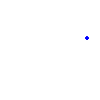
Particle: proton